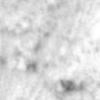
Label: no_change